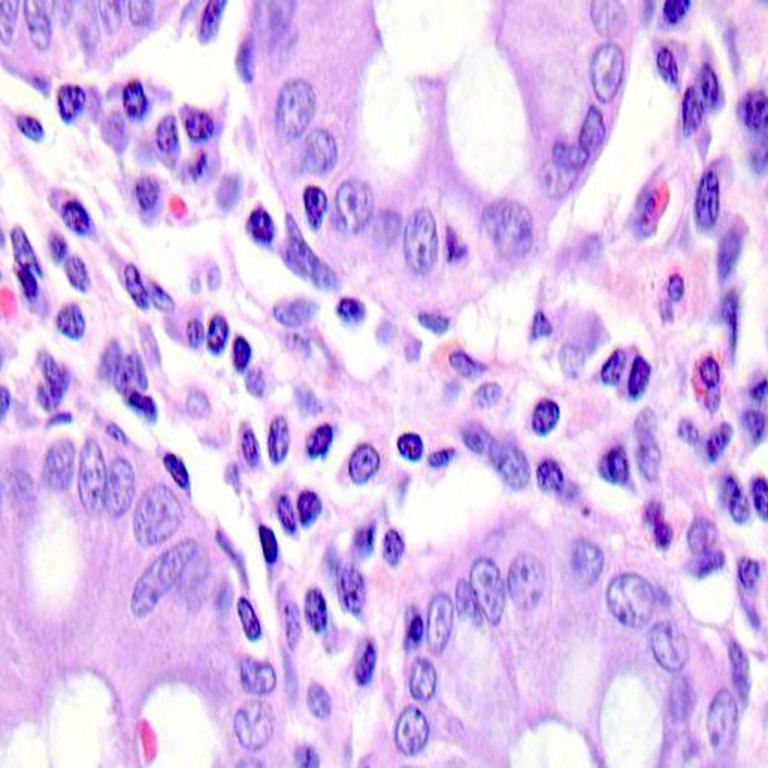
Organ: colon
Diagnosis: benign